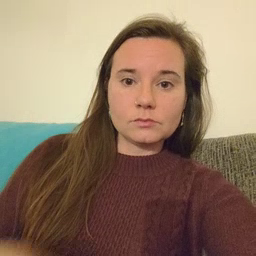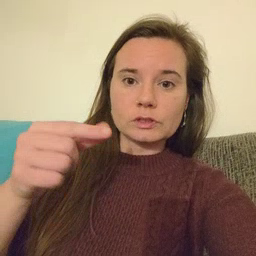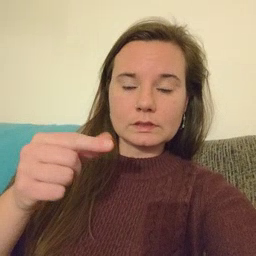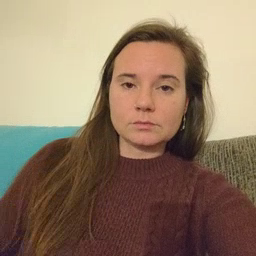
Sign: green